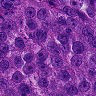
Metastatic tissue present: yes